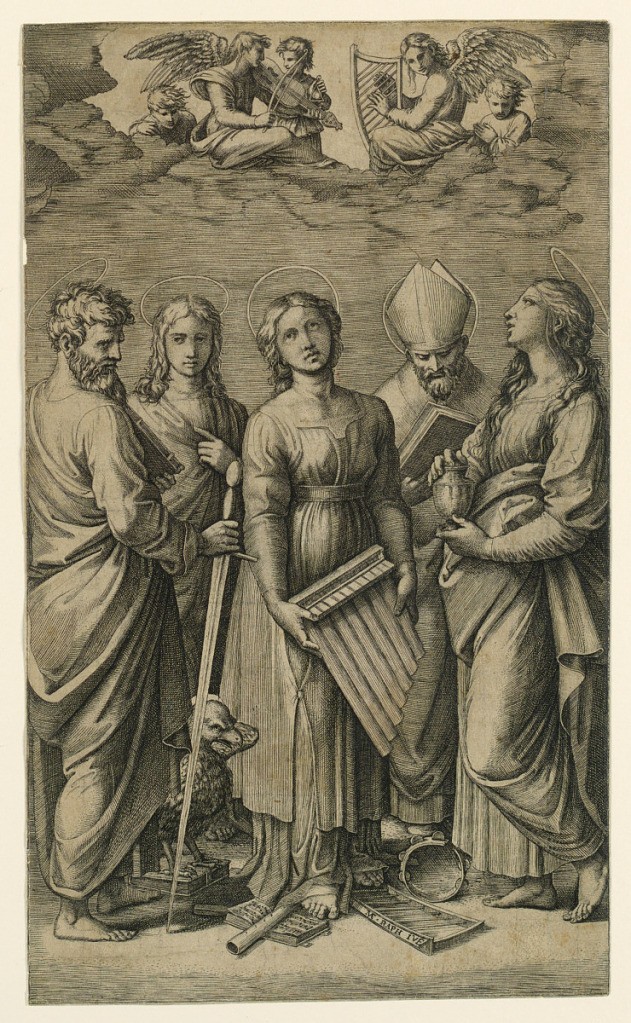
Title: Saint Cecilia
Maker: Marc Antonio Raimondi, Italian, 1483 – 1527
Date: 1515–1516
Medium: Engraving on paper
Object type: Print
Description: Five standing figures. St. Cecilia, center, is surrounded by St. Madeleine at right, St. Paul, left, behind her, St. Augustin and St. John. Musical angels on clouds above the figures.